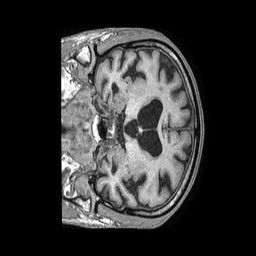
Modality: T1w
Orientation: coronal
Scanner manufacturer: philips
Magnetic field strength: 1.5 T
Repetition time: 0.007471 s
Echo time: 0.003392 s